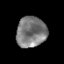
Tissue: prostate
Cell type: T cells
Senescence score: 0.3275
Nuclear area (px): 896
Mean DAPI intensity: 123.574